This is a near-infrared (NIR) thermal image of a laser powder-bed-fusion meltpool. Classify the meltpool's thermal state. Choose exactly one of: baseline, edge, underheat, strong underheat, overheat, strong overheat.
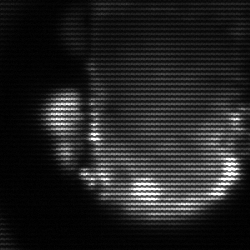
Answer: baseline